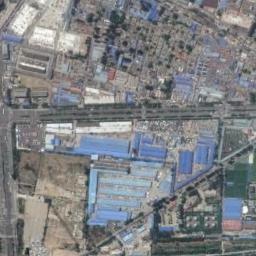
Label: industrial_area